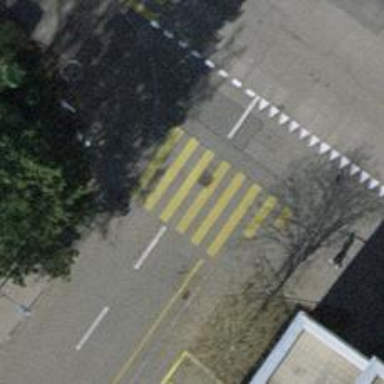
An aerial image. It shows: Uncontrolled zebra crossing on the road.